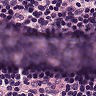
Metastatic tissue present: no